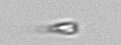
Label: Calciopappus